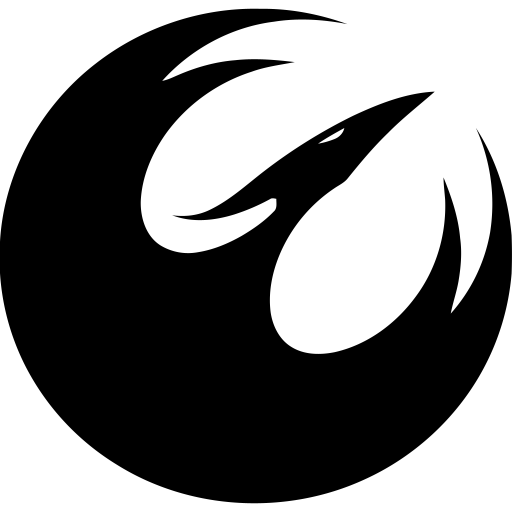
Tags: icon, FontAwesome, fa-icon, brand, phoenix, squadron